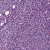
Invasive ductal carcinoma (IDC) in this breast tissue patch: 1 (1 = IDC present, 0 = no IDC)